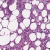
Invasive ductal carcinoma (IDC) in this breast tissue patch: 0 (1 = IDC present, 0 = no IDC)